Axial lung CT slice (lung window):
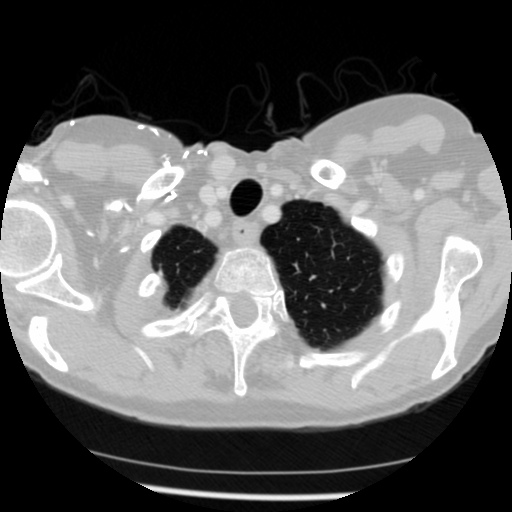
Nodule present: no